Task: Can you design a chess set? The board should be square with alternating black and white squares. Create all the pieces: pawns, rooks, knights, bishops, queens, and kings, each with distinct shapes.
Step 4230:
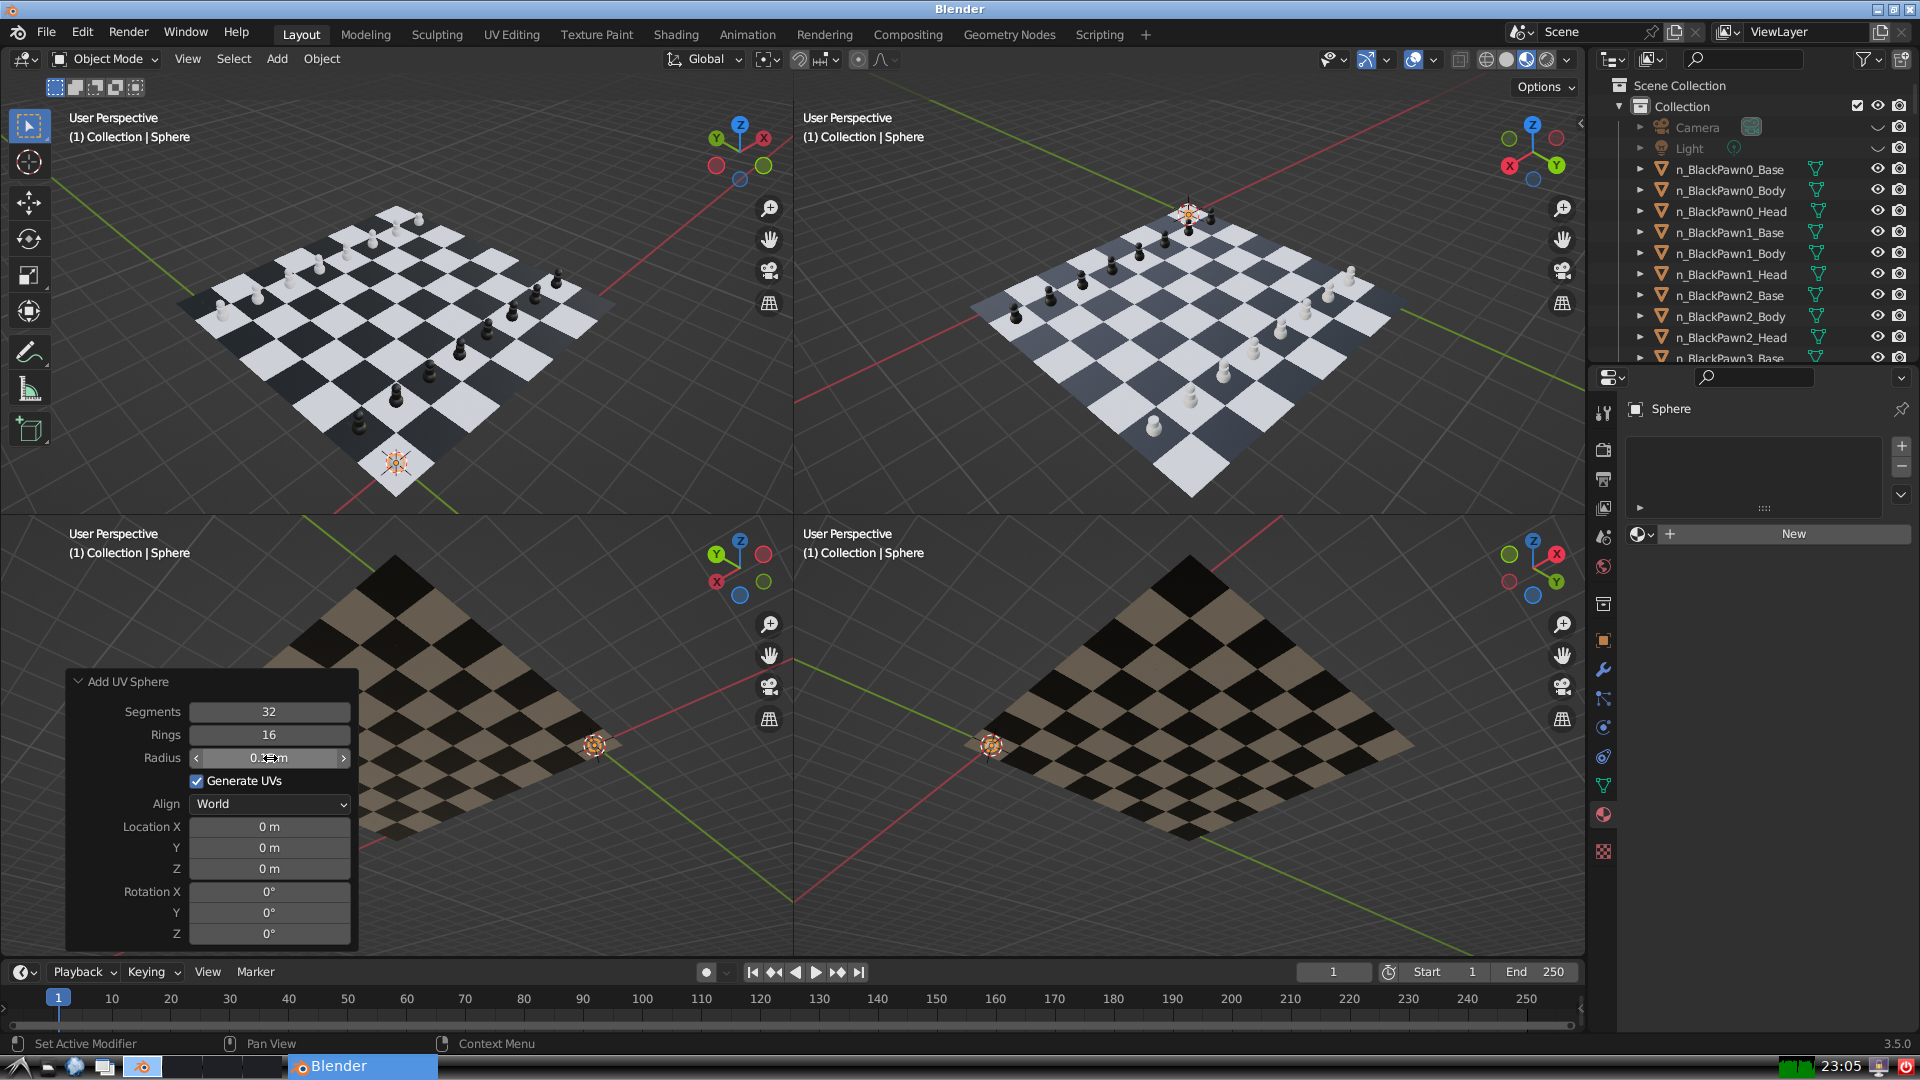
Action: click: no